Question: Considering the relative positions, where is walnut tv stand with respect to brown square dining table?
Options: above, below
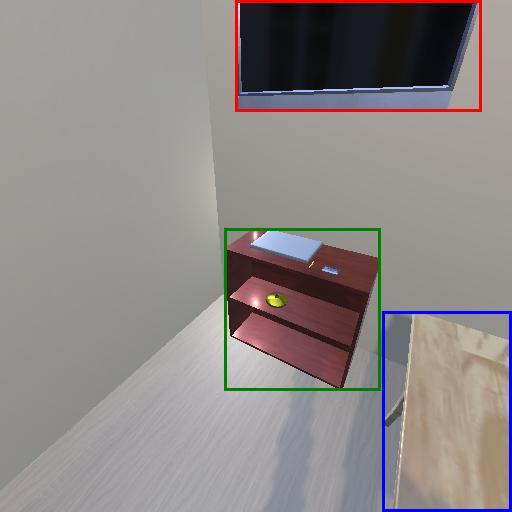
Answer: above